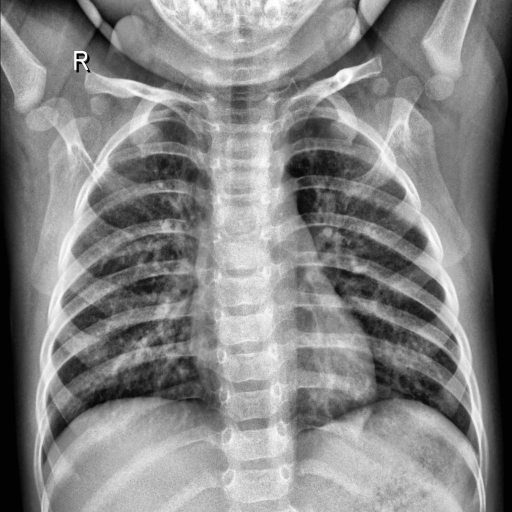
Finding: NORMAL